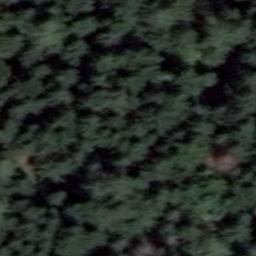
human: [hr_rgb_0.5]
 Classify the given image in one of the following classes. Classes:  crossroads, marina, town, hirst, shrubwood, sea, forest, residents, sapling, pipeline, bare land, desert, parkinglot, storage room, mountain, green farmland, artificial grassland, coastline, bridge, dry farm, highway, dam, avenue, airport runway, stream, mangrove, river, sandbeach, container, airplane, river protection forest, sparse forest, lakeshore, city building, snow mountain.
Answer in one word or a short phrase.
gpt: forest